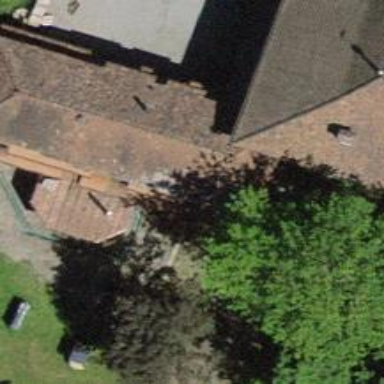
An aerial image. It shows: Building with hipped roof.